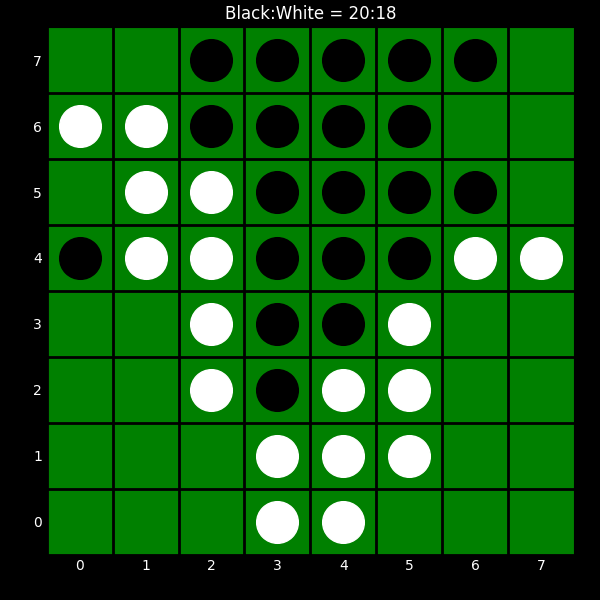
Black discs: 20
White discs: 18